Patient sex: F
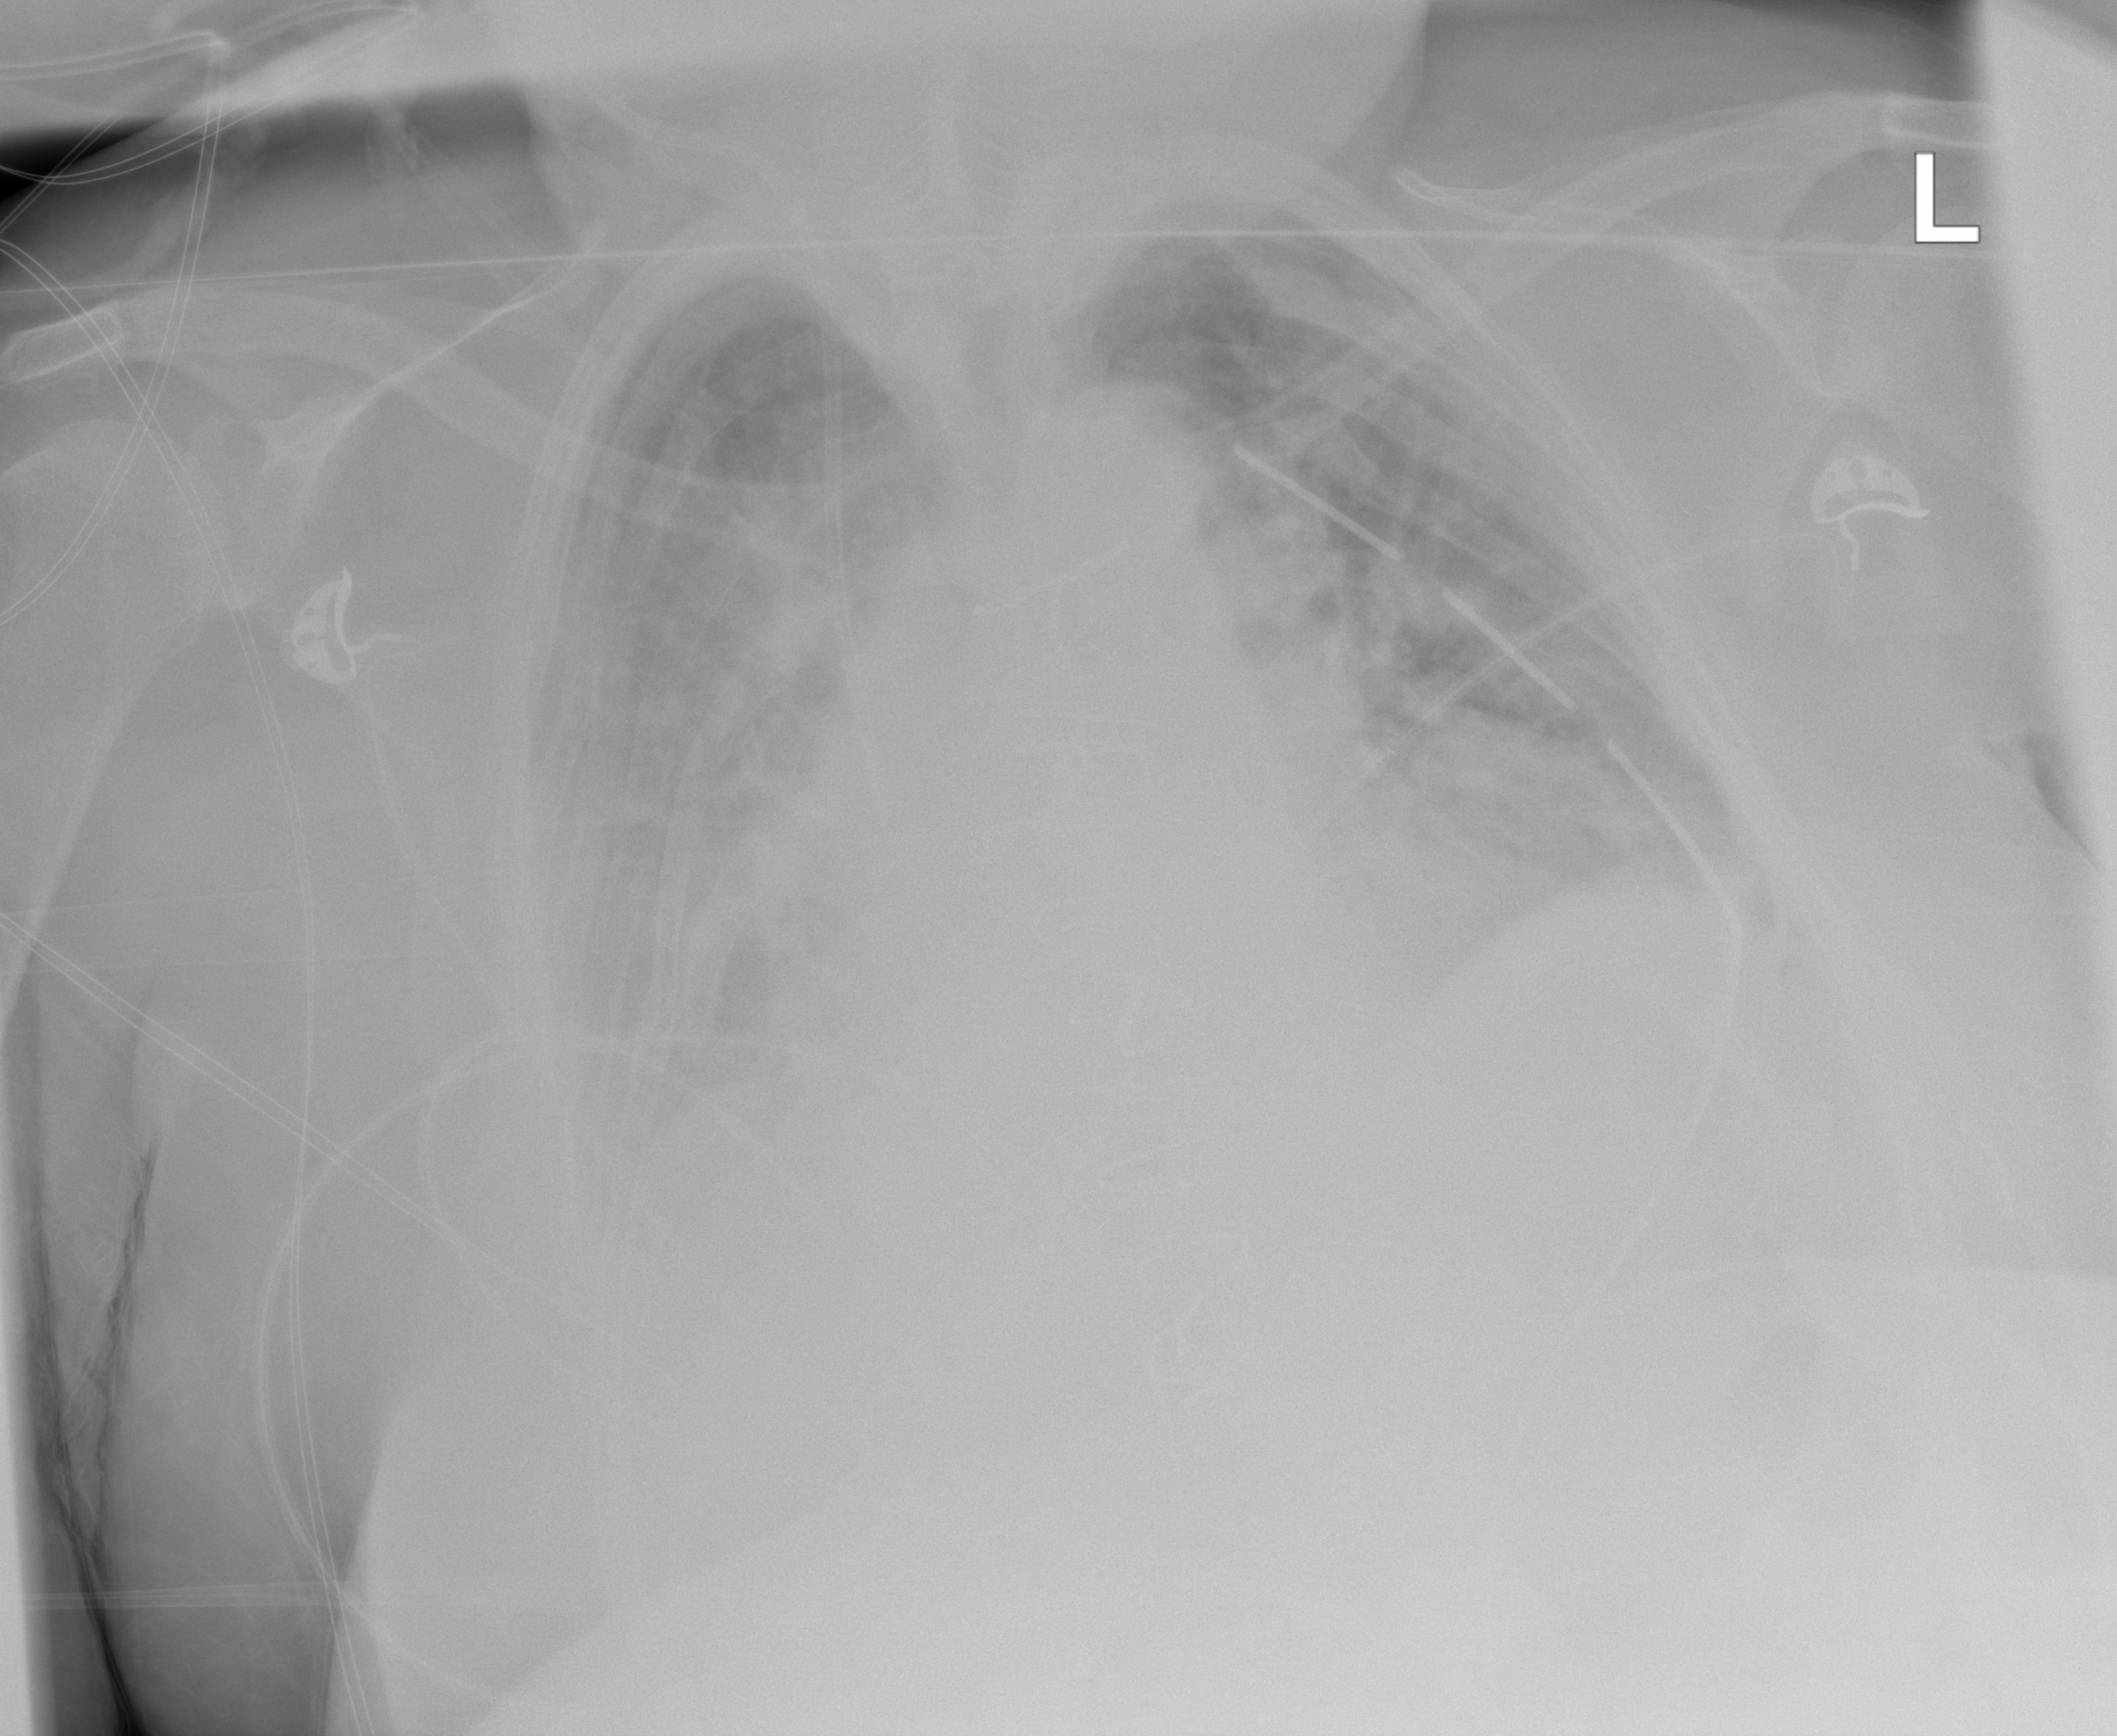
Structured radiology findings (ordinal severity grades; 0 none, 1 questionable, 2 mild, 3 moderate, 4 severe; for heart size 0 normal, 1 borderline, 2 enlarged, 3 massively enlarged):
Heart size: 2
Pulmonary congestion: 2
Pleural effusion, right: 2
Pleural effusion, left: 2
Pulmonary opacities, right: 2
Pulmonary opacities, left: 2
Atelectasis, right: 2
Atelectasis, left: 2